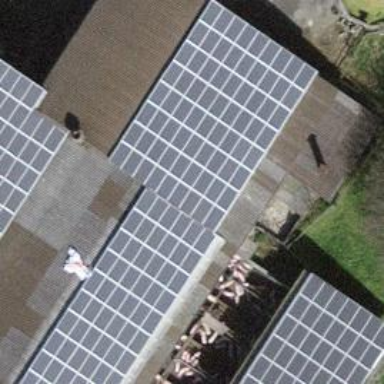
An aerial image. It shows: Solar power generator utilizing photovoltaic technology with solar photovoltaic panels.